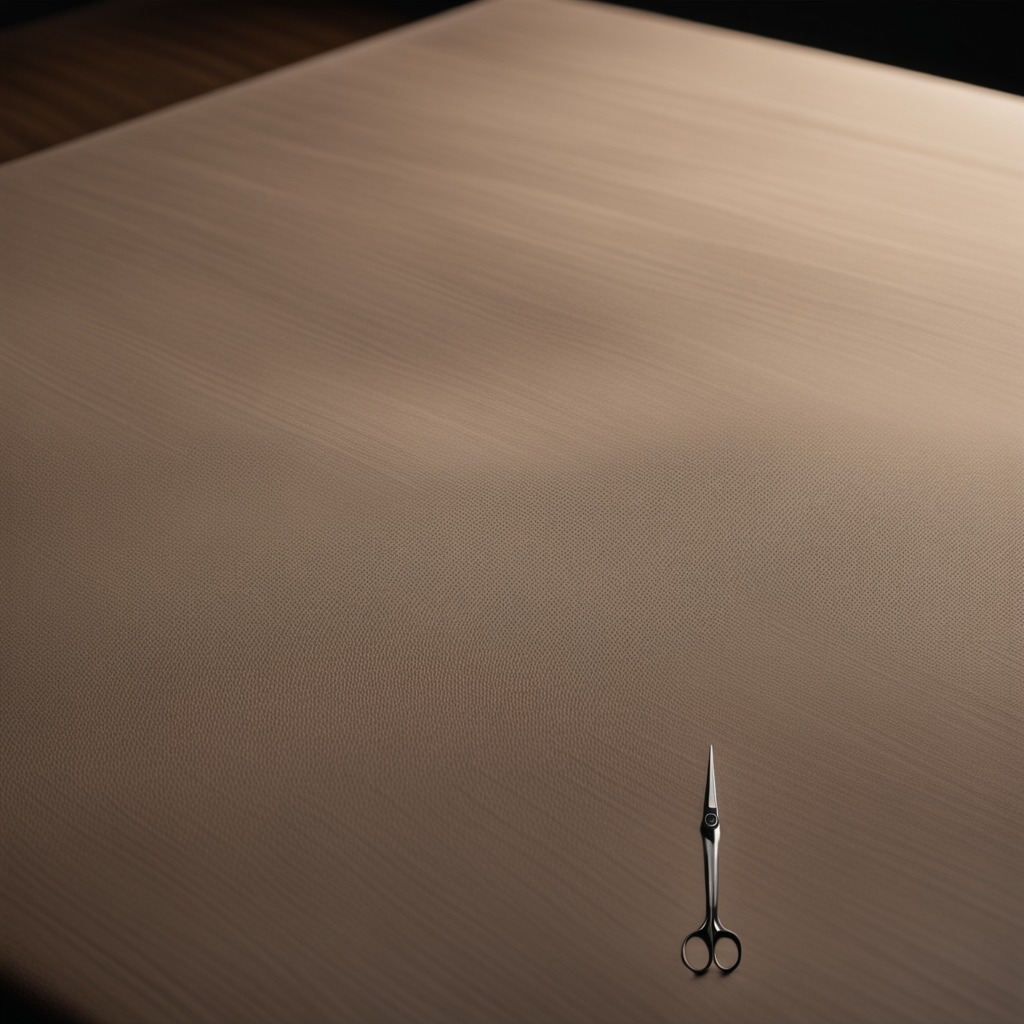
A scissor lying on the wooden table